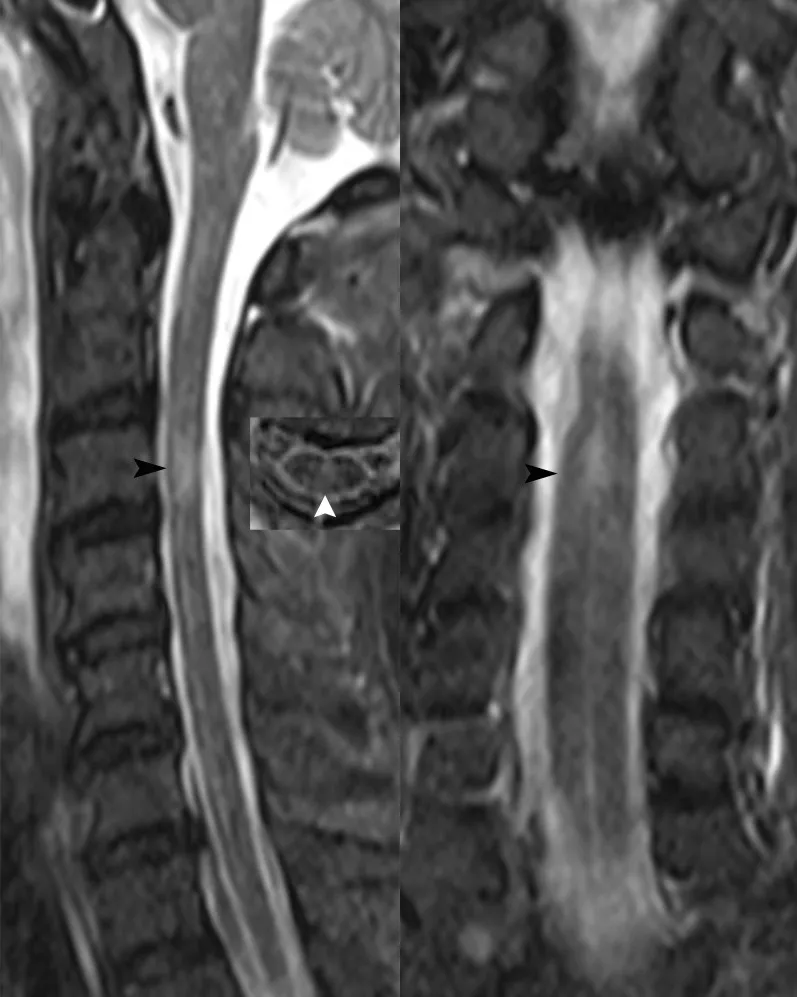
Sagittal, transverse and coronal spinal cord MRI revealed abnormal high signals in the spinal cord at the C3 level (black and white arrows).
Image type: radiology (mri)